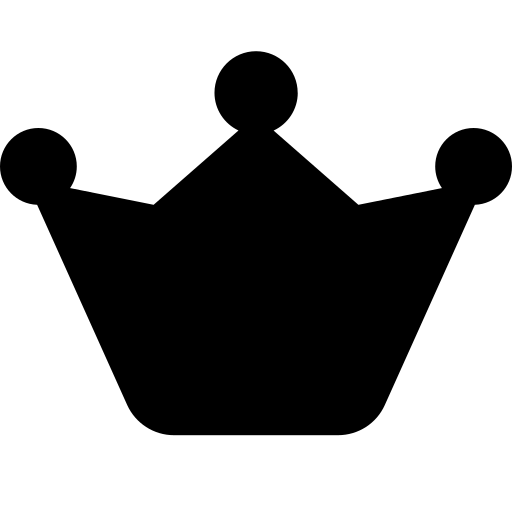
Tags: icon, FontAwesome, fa-icon, brand, web, awesome